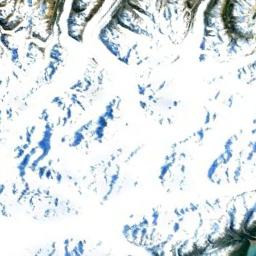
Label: snowberg